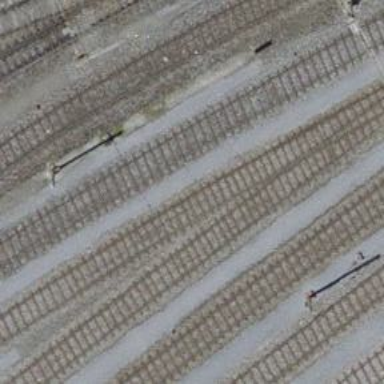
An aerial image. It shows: Rail yard with electrified rails and single track.